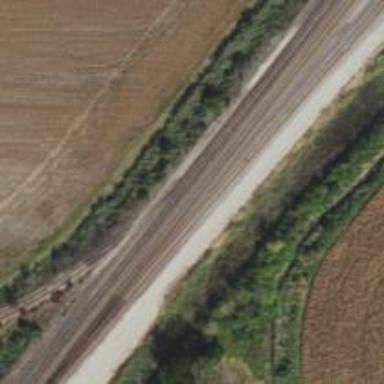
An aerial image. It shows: Abandoned railway.